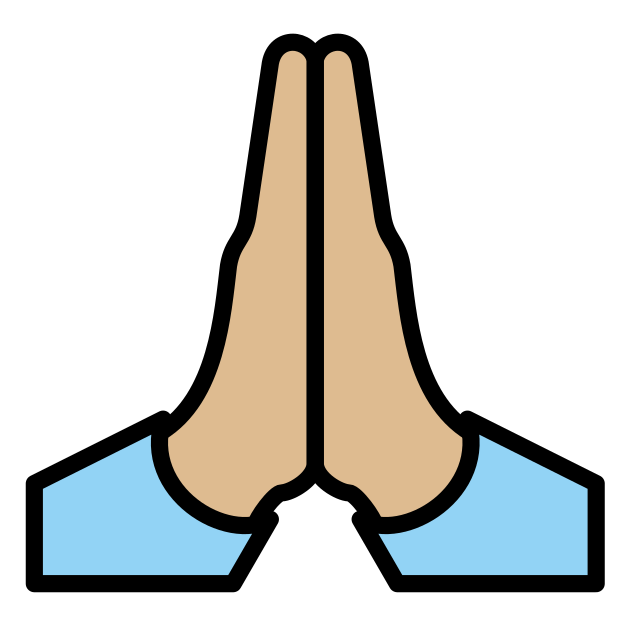
folded hands: medium-light skin tone